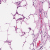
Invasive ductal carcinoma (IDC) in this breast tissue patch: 0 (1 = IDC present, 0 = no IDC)